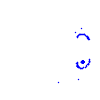
Particle: pion